Aerial crown-view tile of a tropical tree (Barro Colorado Island, Panama), acquired 20240813:
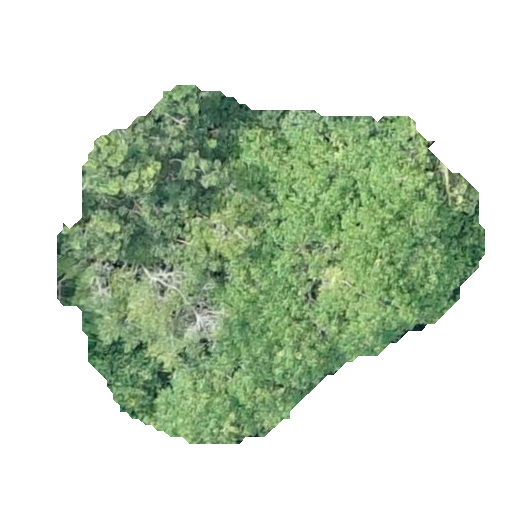
Species: Hura crepitans
GBIF accepted scientific name: Hura crepitans
Crown area: 160.31 m²